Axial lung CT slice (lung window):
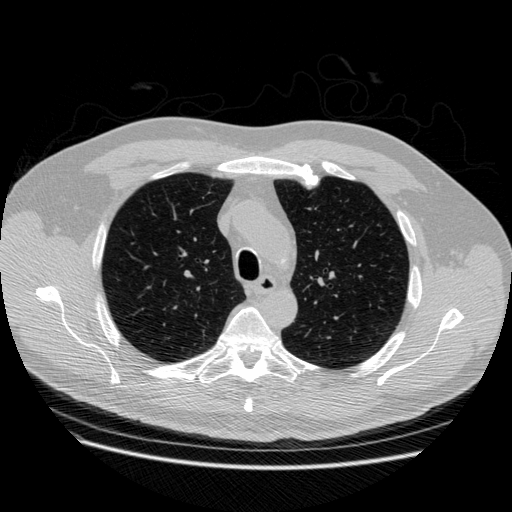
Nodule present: no